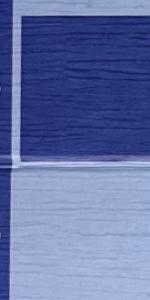
Label: Empty